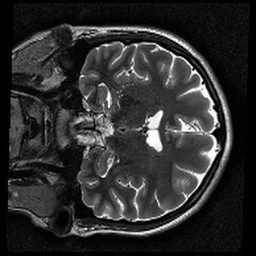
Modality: T2w
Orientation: coronal